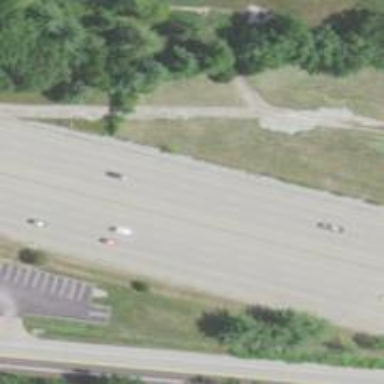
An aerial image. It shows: Trunk highway.